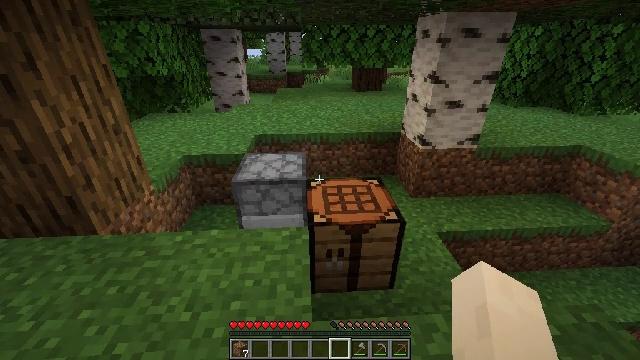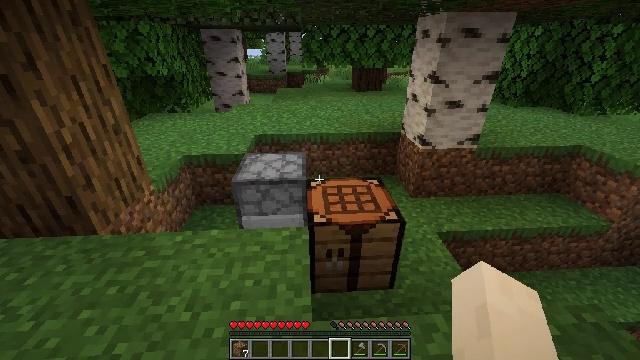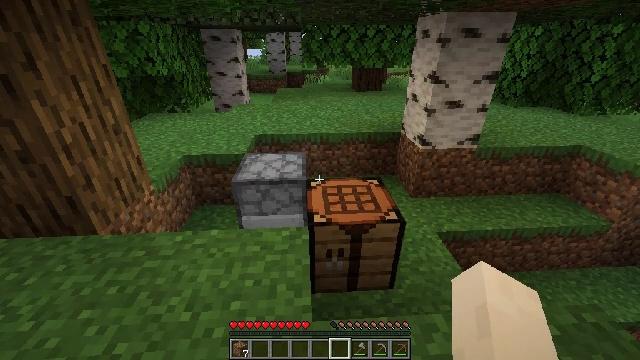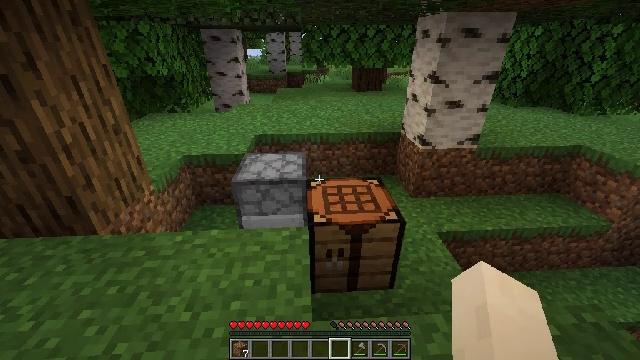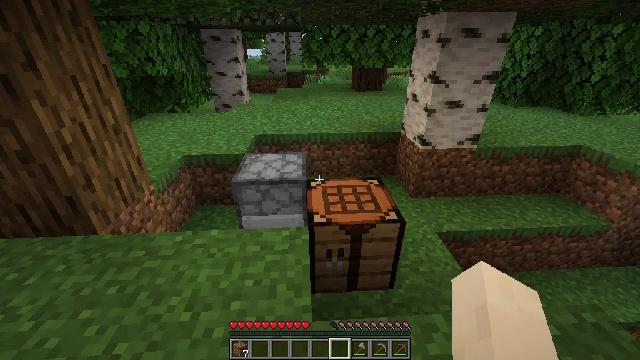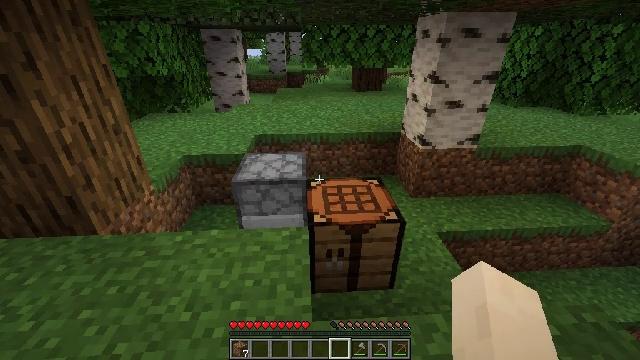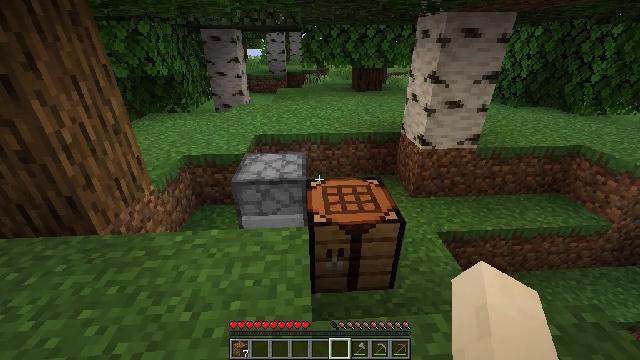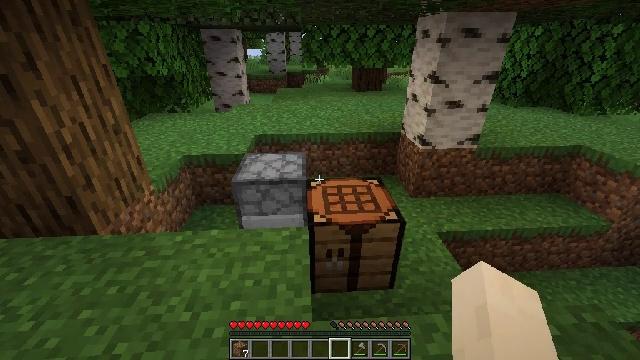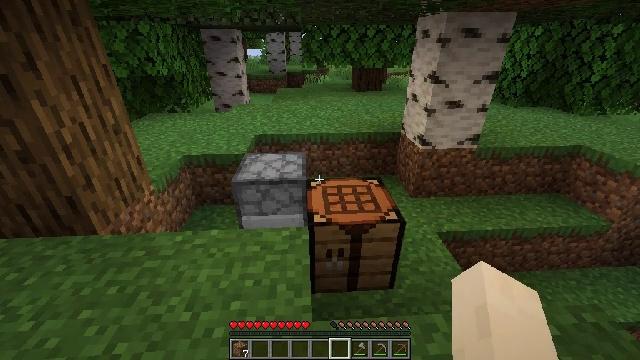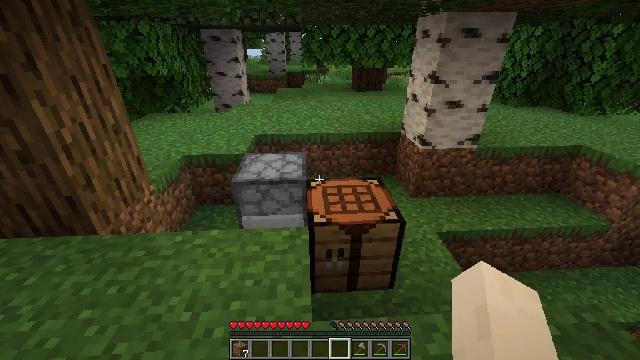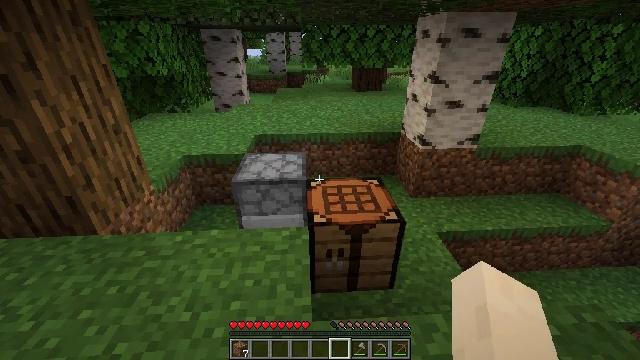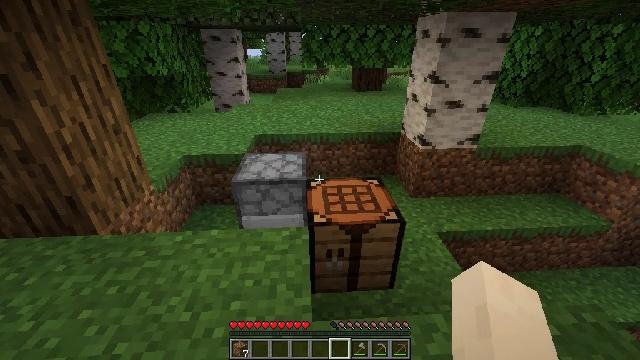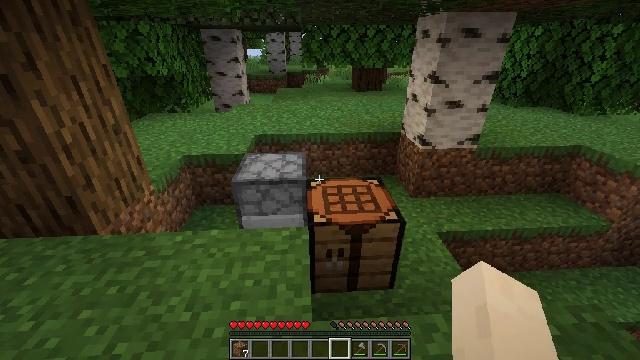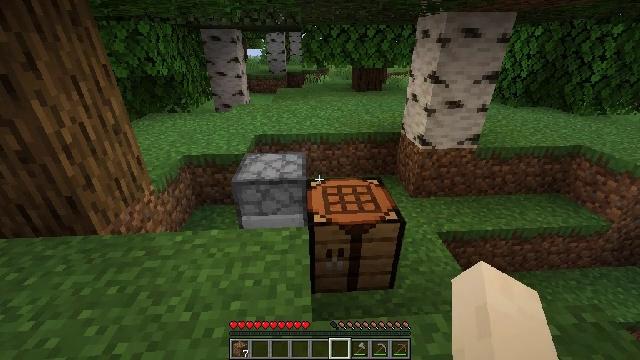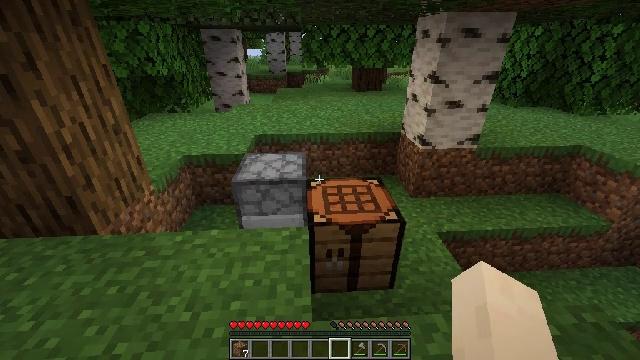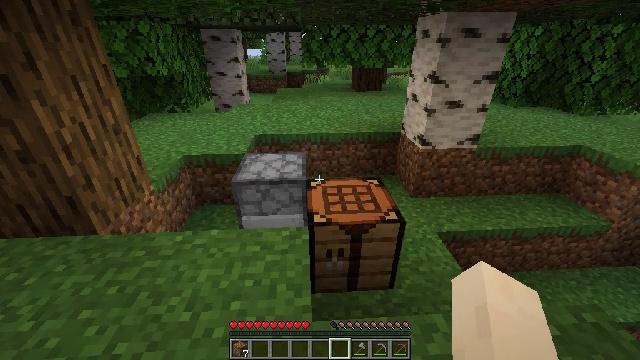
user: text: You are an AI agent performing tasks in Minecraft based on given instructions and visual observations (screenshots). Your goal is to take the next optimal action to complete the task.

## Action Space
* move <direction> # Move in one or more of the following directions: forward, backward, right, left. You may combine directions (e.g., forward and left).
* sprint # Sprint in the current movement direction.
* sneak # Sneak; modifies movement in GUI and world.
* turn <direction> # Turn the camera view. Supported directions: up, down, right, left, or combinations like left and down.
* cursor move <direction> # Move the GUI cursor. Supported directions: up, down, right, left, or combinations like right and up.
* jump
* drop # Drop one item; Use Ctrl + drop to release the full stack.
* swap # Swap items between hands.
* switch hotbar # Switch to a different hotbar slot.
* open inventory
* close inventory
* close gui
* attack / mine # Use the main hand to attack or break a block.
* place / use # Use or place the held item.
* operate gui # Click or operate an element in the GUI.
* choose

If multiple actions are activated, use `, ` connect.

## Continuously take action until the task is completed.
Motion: motion action
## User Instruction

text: Use the furnace to obtain charcoal.
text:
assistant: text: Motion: no_op
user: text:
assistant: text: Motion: no_op
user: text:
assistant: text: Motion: no_op
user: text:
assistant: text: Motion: no_op
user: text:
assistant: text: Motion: no_op
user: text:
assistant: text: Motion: no_op
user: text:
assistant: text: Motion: no_op
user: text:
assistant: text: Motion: no_op
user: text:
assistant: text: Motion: no_op
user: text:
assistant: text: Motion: no_op
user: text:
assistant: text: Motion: no_op
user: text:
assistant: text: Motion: no_op
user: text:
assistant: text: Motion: no_op
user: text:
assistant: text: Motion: no_op
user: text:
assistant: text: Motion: no_op
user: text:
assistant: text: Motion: no_op
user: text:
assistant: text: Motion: no_op
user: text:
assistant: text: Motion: no_op
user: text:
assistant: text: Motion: no_op
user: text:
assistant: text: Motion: no_op
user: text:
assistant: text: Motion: no_op
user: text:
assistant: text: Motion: no_op
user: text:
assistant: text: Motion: no_op
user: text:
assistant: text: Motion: no_op
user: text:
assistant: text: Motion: no_op
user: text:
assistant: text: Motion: no_op
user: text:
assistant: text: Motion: no_op
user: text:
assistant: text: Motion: no_op
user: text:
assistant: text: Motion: no_op
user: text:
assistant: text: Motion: no_op